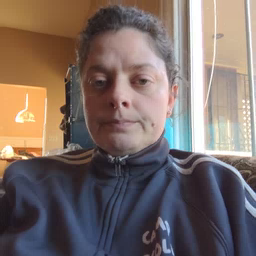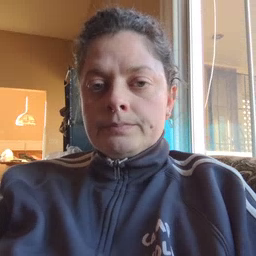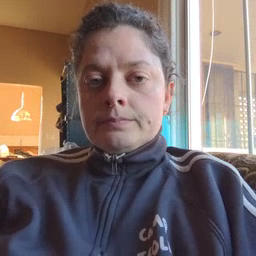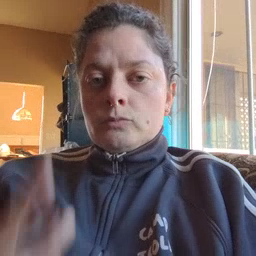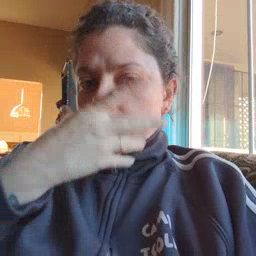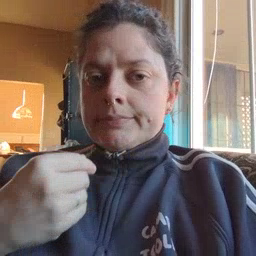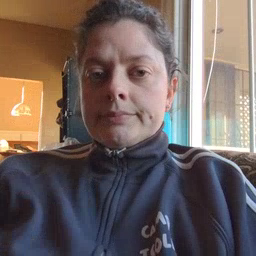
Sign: pretty